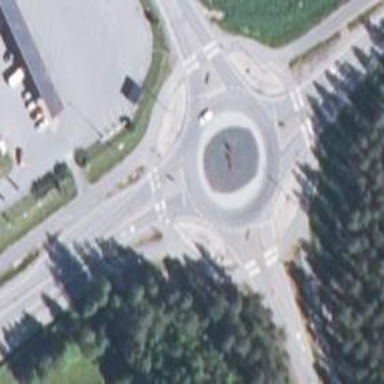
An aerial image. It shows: Marked crossing on the road.